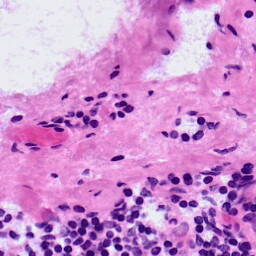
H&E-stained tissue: LymphNode